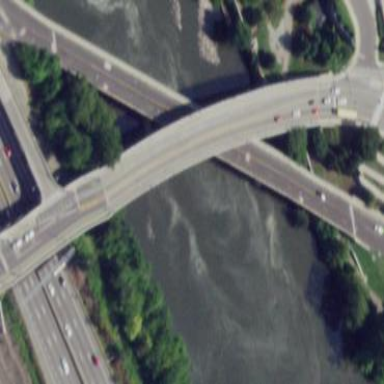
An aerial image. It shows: Man-made bridge.